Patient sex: M
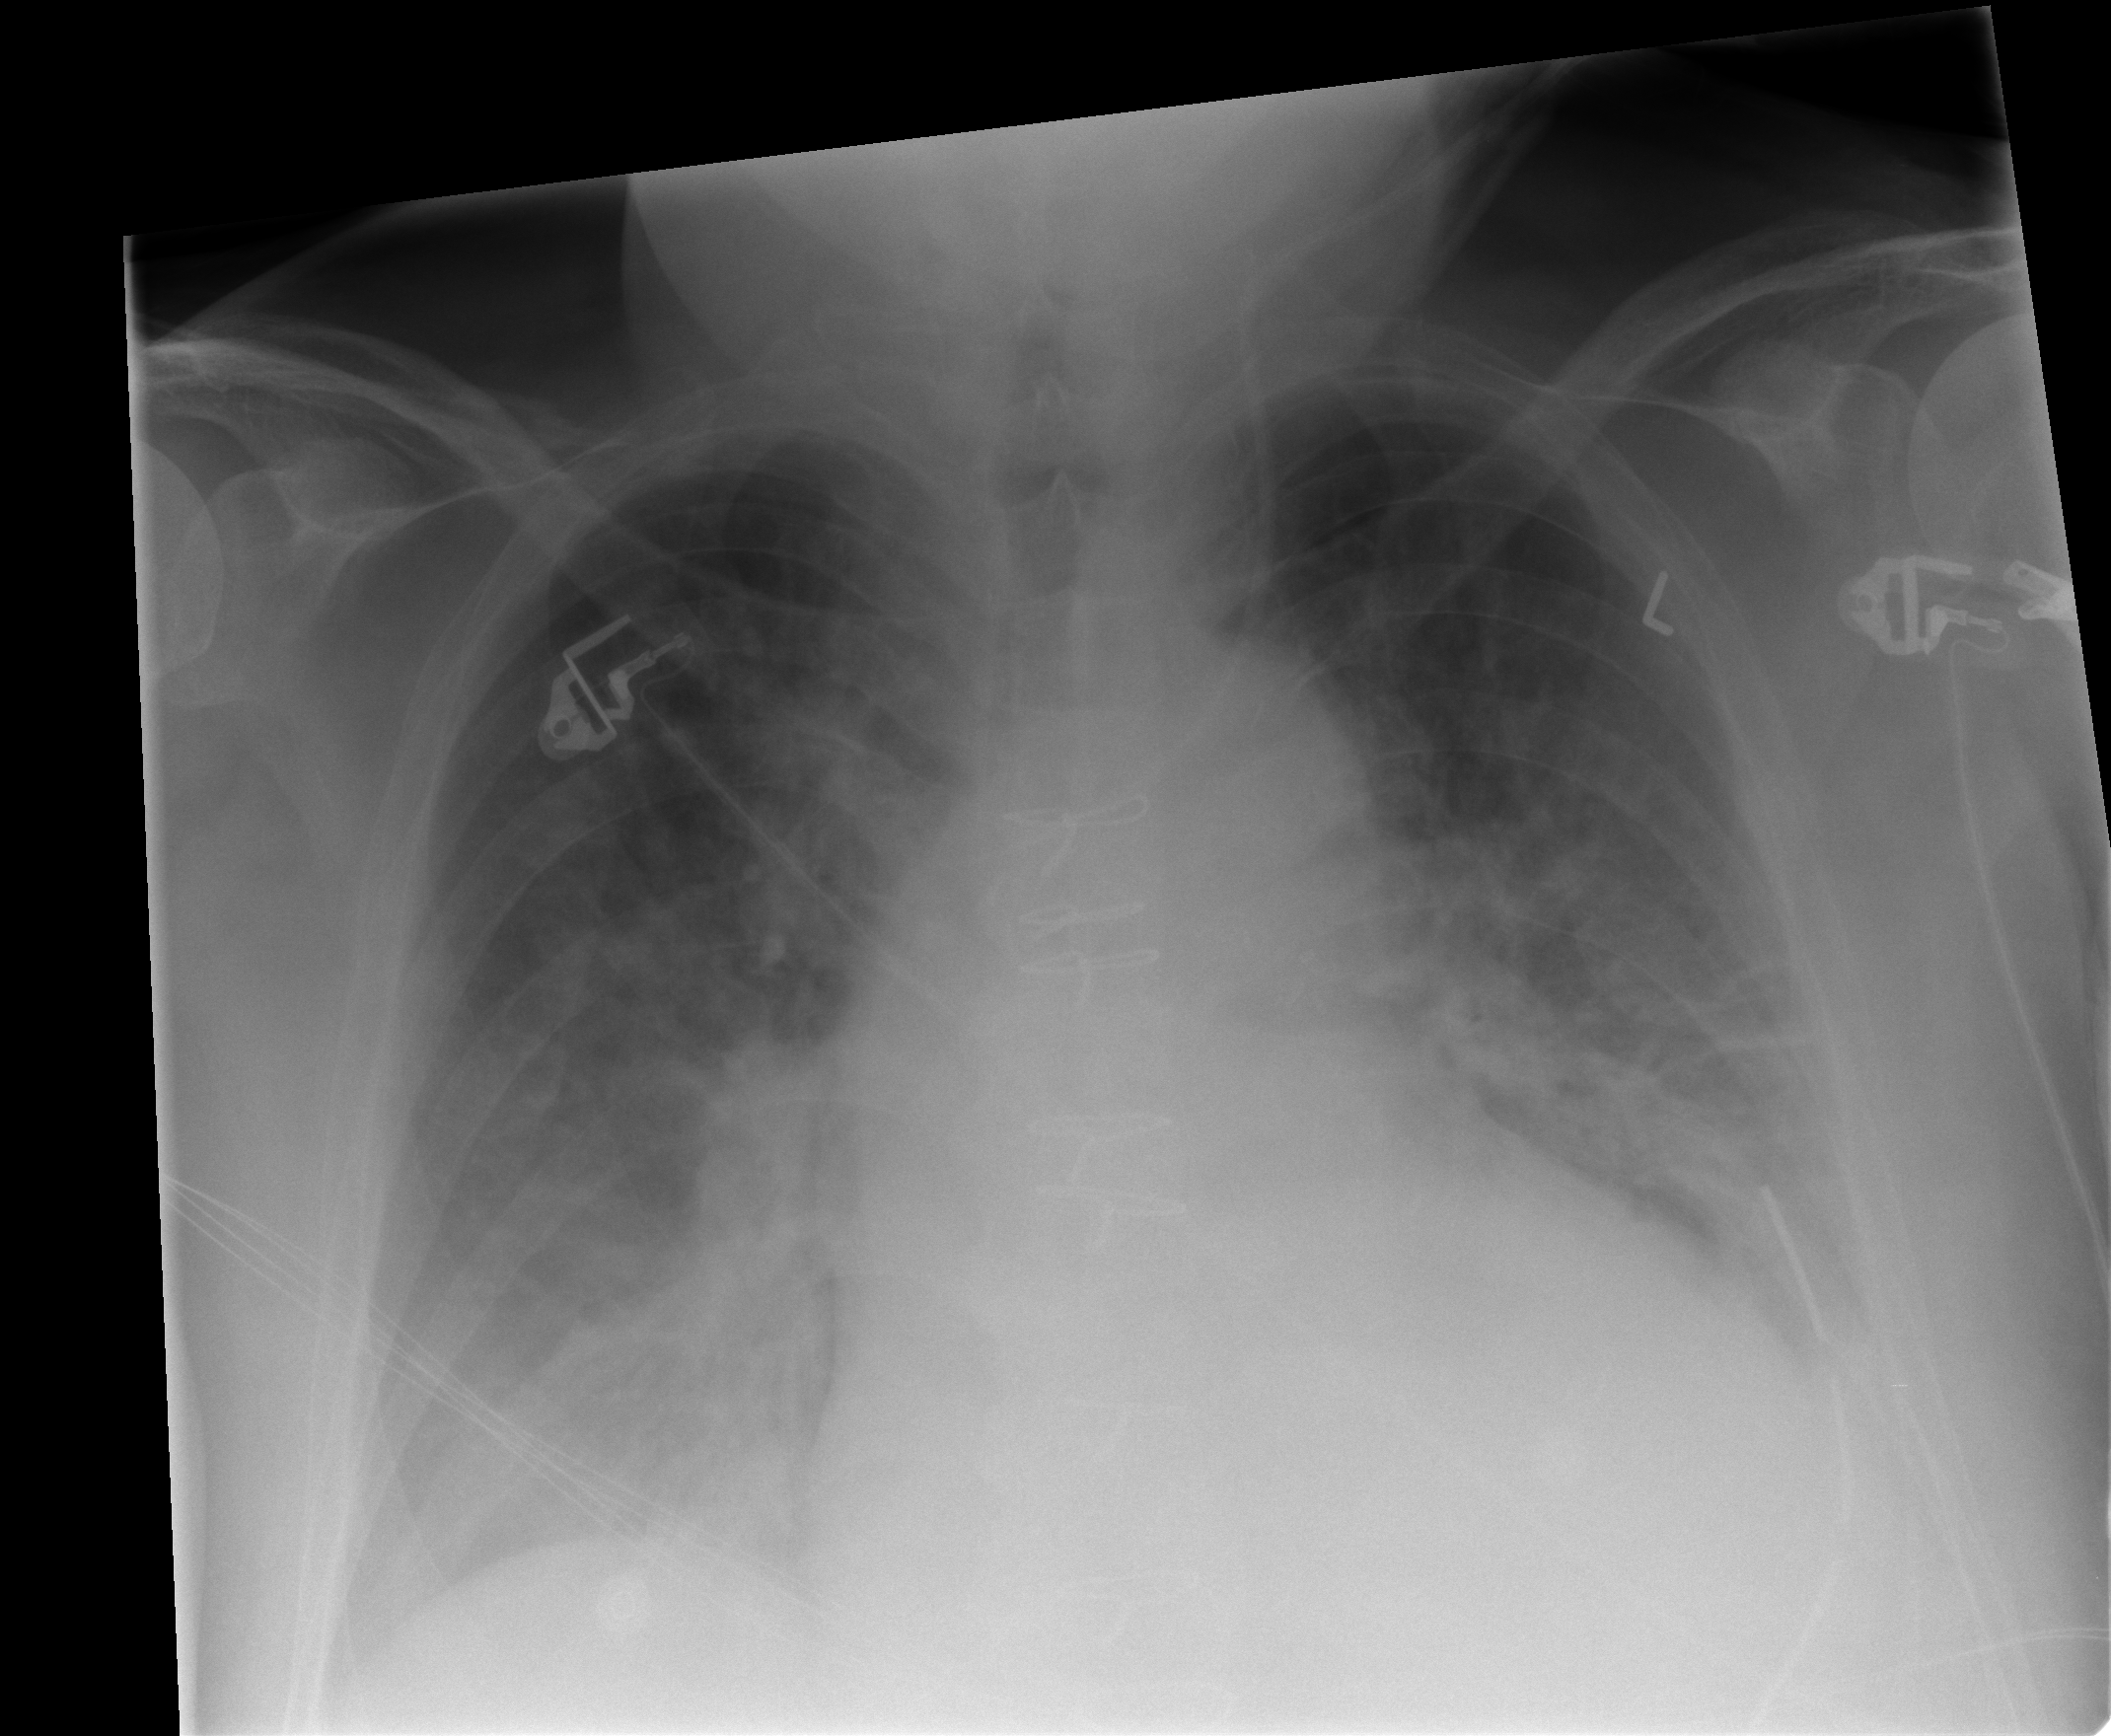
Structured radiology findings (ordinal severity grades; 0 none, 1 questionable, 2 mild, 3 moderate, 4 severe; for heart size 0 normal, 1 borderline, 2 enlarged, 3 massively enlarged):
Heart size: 2
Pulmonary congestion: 1
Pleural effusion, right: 0
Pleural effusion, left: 2
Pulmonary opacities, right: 2
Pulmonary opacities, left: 0
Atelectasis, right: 2
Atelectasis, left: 2